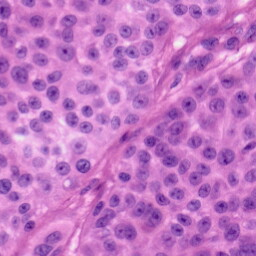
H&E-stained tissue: Skin